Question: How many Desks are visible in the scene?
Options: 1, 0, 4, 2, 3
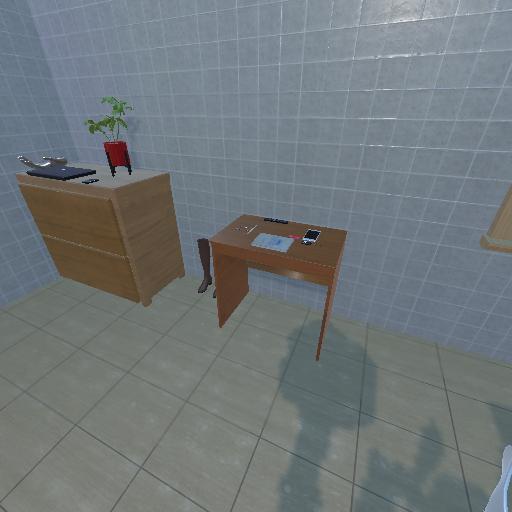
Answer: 1